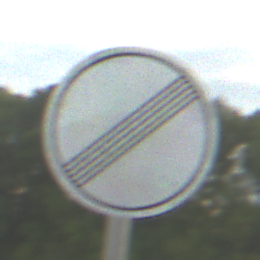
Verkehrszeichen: EndeSaemtlicherBegrenzungen
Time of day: SunriseSunset
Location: Outdoor (RoadRail)
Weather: PartlyCloudy
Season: NotSpecified
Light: Natural